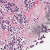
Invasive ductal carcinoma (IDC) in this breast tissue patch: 1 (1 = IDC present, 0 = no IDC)